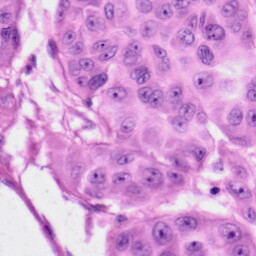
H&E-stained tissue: Skin